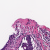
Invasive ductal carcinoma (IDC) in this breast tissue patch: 0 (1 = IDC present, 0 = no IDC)